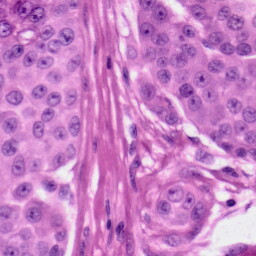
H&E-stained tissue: Skin